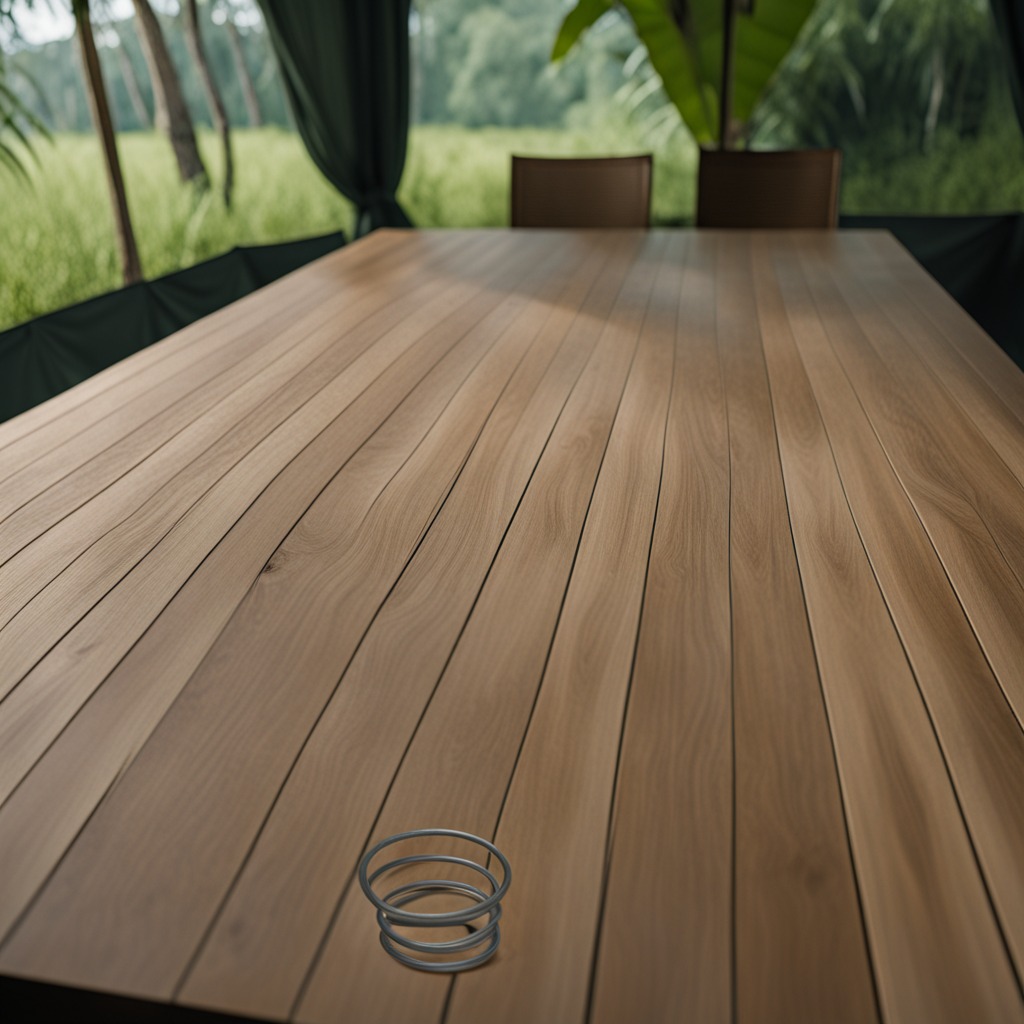
A coiled metal spring is lying on a clean wooden table inside a jungle field workshop tent.